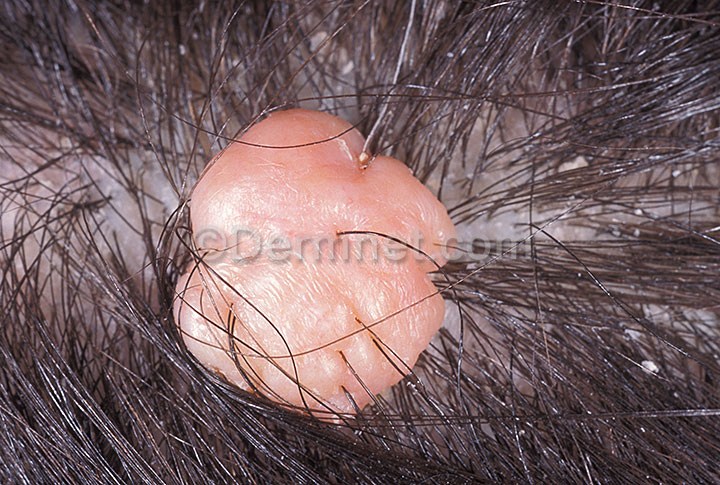
Disease: Melanoma Skin Cancer Nevi and Moles